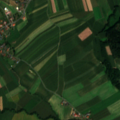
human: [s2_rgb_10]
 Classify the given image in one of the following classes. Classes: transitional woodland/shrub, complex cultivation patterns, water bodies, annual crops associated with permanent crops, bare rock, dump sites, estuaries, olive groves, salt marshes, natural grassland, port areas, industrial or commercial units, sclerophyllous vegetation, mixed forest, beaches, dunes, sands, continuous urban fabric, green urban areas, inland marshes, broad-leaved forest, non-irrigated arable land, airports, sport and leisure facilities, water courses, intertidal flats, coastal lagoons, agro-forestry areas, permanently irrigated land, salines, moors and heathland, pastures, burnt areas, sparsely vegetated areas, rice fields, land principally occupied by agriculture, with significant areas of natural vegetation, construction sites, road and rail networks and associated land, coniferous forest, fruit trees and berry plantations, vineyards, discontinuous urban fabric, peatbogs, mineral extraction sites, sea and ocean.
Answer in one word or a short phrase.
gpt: non-irrigated arable land, complex cultivation patterns, land principally occupied by agriculture, with significant areas of natural vegetation, mixed forest